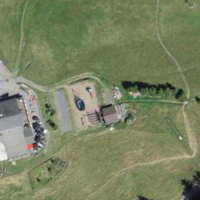
EUNIS habitat code: 24
Species observed at this site:
Campanula barbata
Cirsium palustre